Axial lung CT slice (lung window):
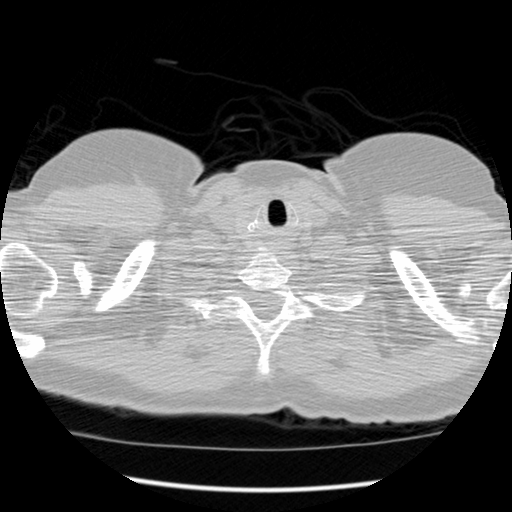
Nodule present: no